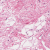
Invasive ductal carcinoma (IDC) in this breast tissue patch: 0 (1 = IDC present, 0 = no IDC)